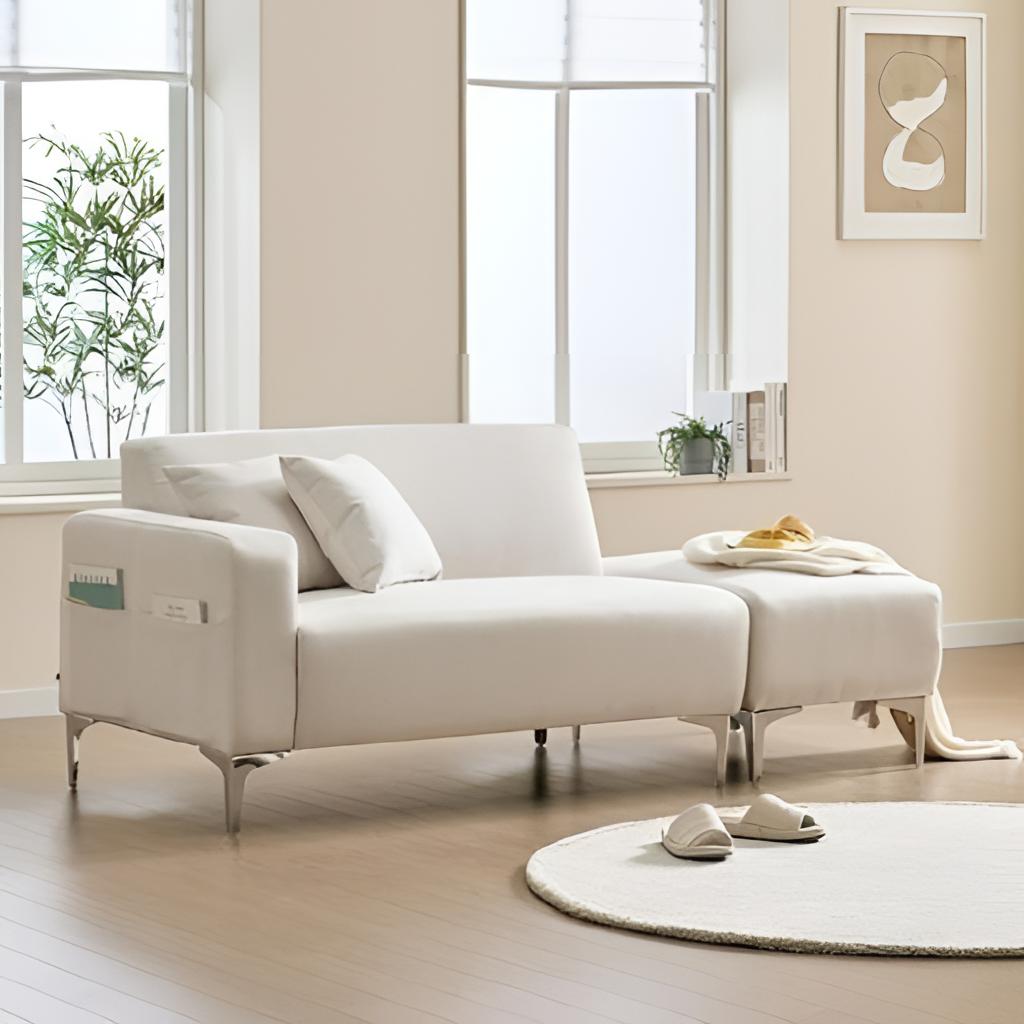
living room, fabric sectional sofa, wood flooring, with plank pattern, beige paint wallpaper, with solid pattern, minimalist